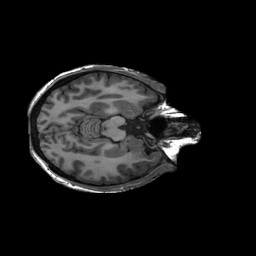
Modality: T1w
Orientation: axial
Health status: ill
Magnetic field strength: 3 T